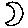
Label: moon